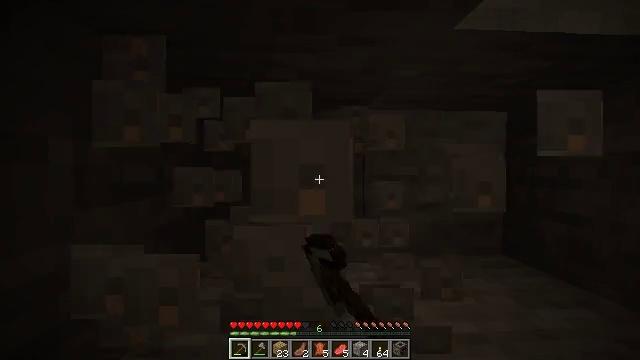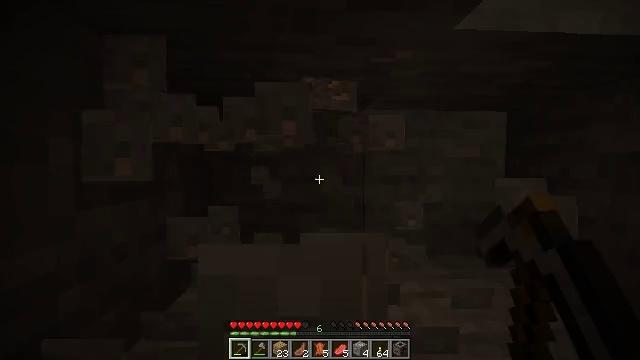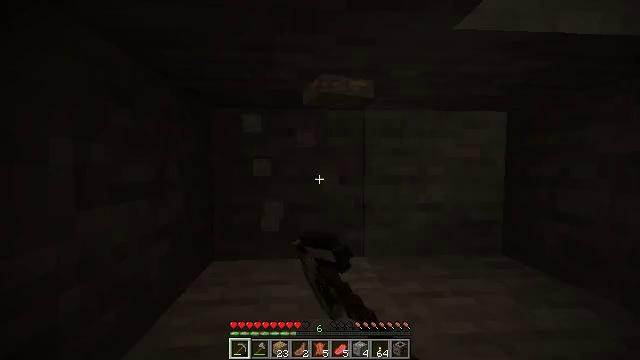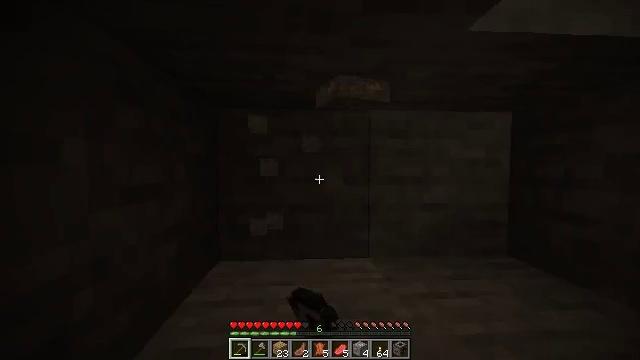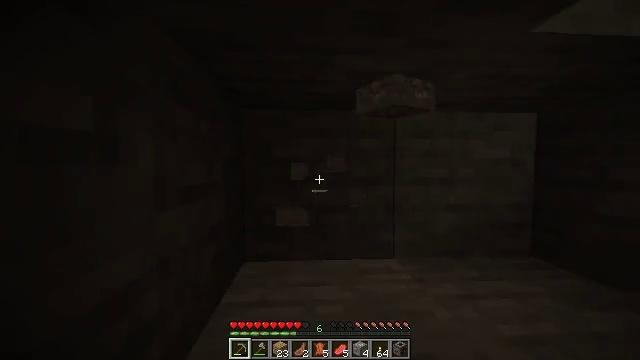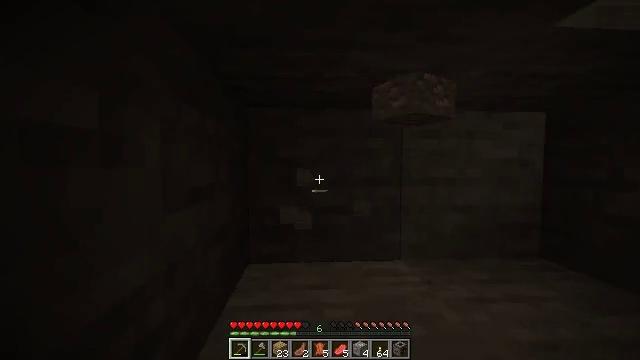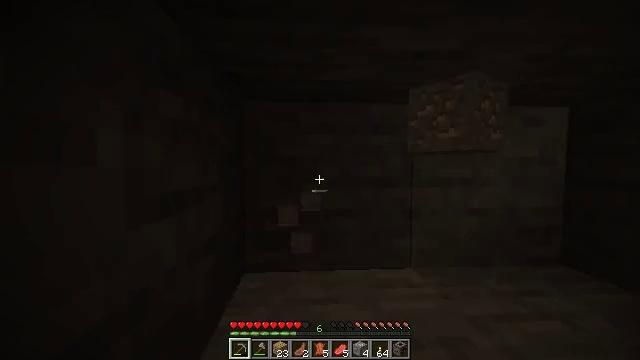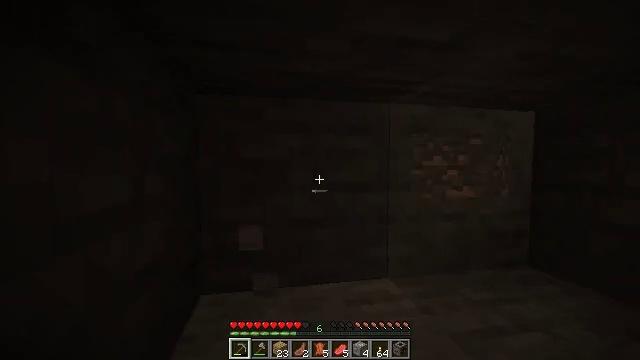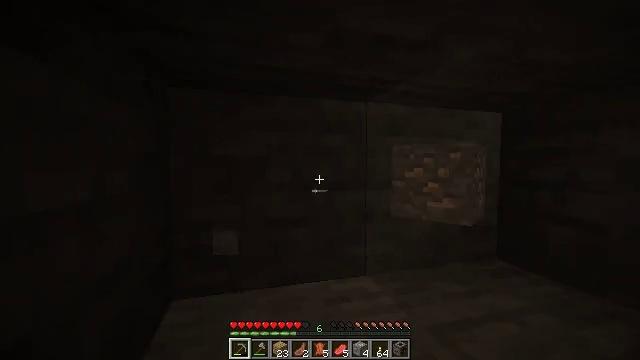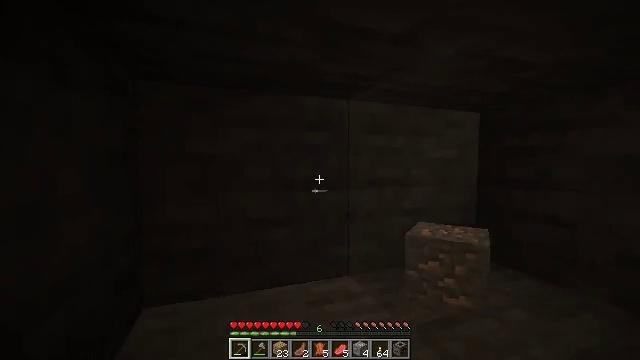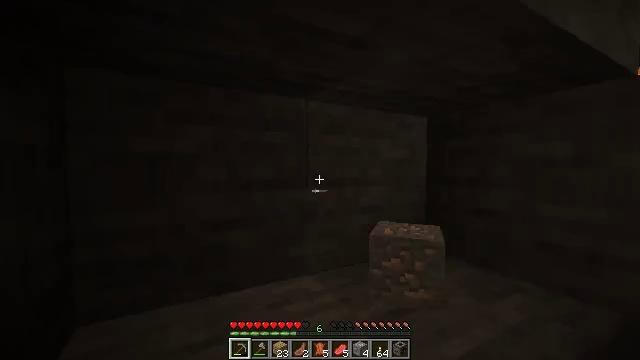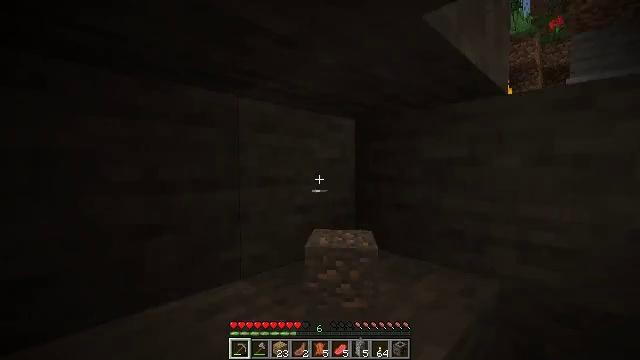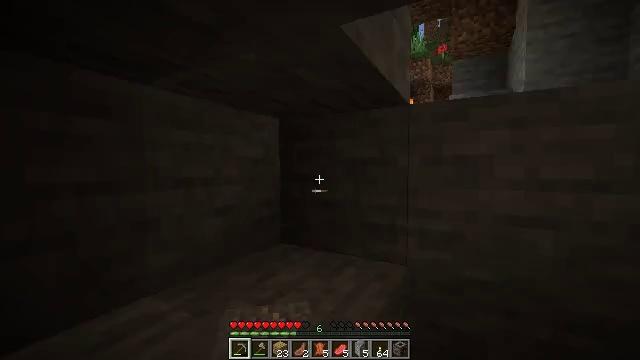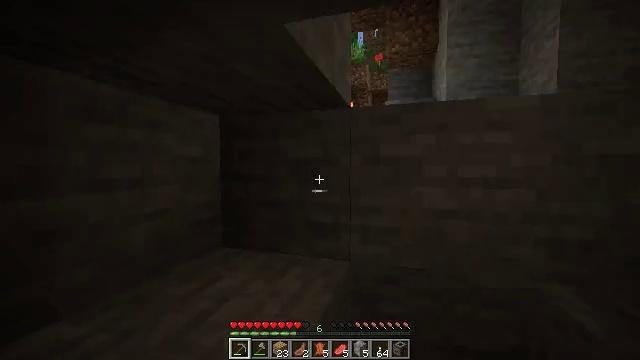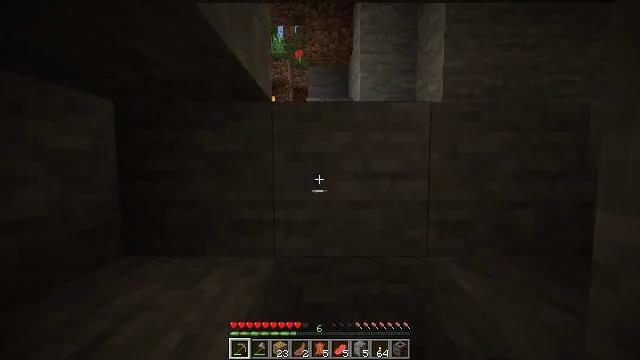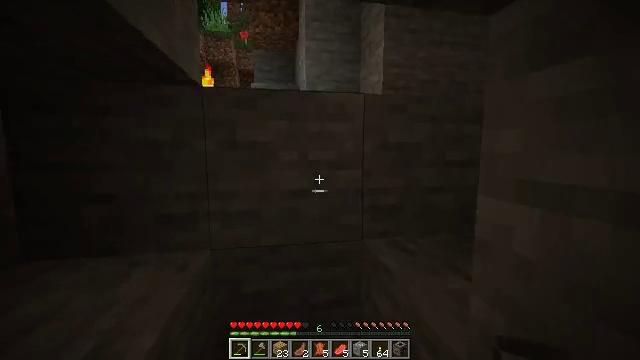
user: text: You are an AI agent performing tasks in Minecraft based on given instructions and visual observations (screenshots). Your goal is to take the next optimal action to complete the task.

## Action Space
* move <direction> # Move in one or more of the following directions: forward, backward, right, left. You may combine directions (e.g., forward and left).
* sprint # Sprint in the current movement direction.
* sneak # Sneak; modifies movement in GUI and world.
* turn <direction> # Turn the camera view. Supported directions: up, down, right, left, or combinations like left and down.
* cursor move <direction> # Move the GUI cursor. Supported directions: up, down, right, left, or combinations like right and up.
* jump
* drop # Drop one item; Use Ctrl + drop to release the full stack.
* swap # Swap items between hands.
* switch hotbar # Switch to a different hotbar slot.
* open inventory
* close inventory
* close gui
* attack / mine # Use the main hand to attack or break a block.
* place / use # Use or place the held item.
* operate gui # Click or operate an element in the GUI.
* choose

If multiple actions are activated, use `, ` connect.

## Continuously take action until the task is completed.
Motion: motion action
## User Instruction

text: Harvest sugar cane from the plant.
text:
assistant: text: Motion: attack / mine
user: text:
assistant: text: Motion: attack / mine
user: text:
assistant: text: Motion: move left, attack / mine
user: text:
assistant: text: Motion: move left
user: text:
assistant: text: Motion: move forward and move left
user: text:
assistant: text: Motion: move forward and move left
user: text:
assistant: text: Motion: move forward and move left, turn right
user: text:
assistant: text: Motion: move forward, turn right
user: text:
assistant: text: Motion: turn right
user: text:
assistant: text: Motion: turn right
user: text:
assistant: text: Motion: turn right
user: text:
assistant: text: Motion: turn right
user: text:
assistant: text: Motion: turn right
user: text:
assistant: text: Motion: turn right and down
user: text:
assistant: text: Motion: move right, turn right and down
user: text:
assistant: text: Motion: move forward and move right, turn right and down
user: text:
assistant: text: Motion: move forward and move right
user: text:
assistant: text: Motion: move forward and move right
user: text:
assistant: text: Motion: move forward and move right
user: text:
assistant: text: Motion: move forward
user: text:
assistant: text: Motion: move forward, turn right and up
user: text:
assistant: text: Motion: move forward, turn right and up
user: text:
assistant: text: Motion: move forward, turn right
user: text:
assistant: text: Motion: move forward, turn right
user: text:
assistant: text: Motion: move forward, turn right, jump
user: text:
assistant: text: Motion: move forward, turn right, jump
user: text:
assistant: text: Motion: move forward and move right, jump
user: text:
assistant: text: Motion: move forward and move right, jump
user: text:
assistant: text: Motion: move forward and move right, turn left, jump
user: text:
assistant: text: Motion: move forward and move right, turn left